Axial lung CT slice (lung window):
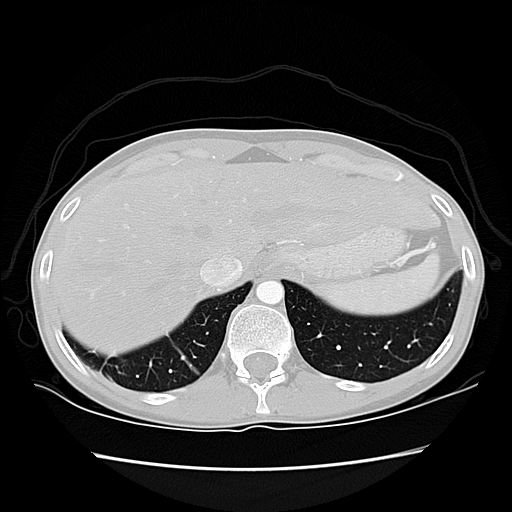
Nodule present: no